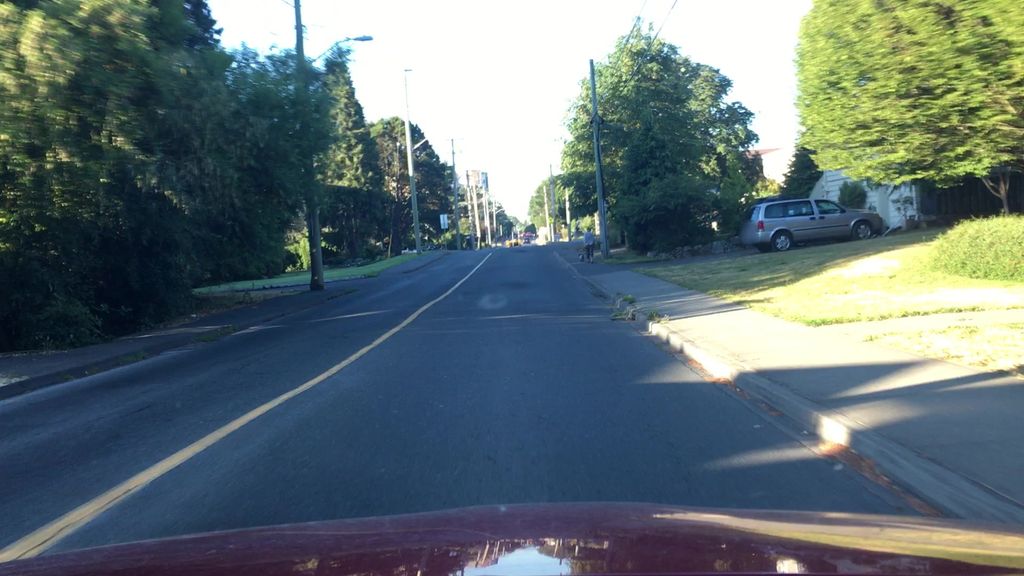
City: victoria